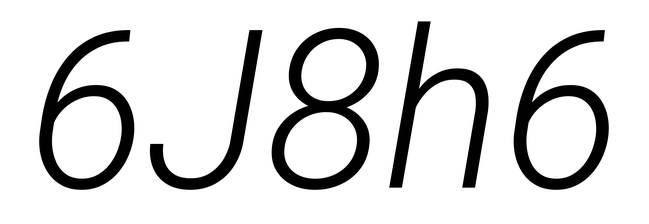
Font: Roboto-Italic_Light_Italic